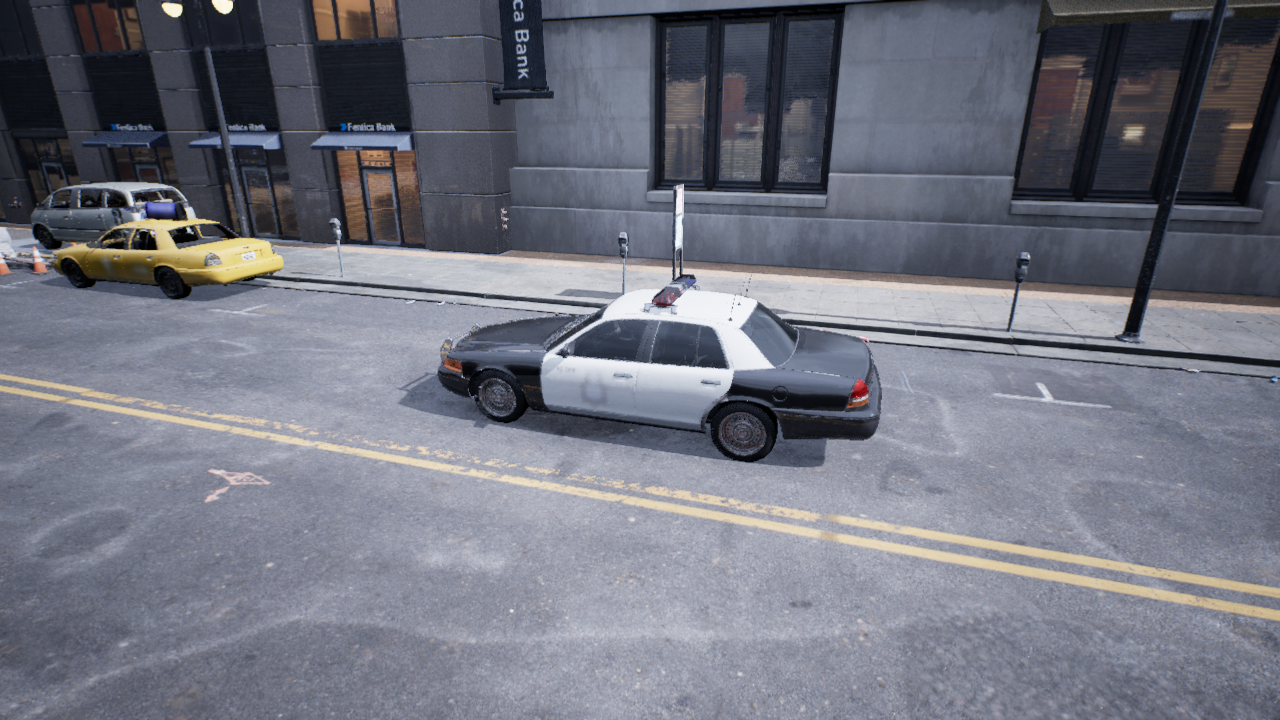
Venue: downtown
Lighting: overcast
Vehicle rig: sedan